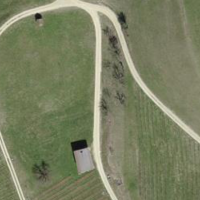
EUNIS habitat code: 52
Species observed at this site:
Phaneroptera falcata